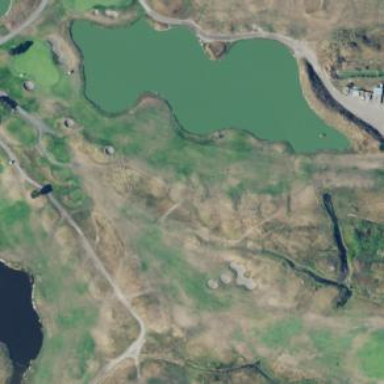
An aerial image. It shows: Area of rough grass used for golf.